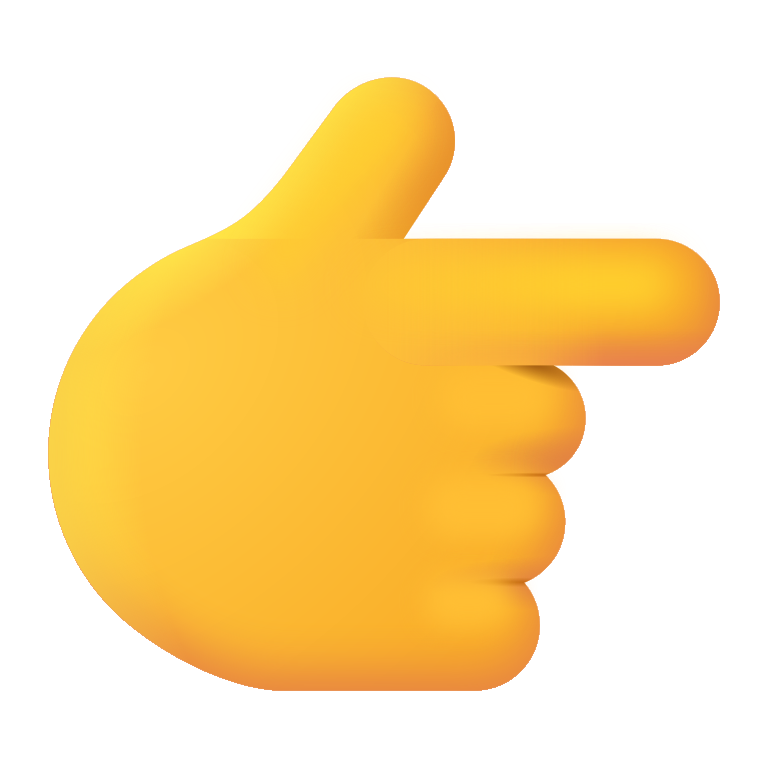
backhand index pointing right color default